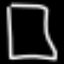
Label: square